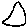
Label: triangle